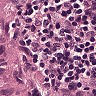
Metastatic tissue present: yes